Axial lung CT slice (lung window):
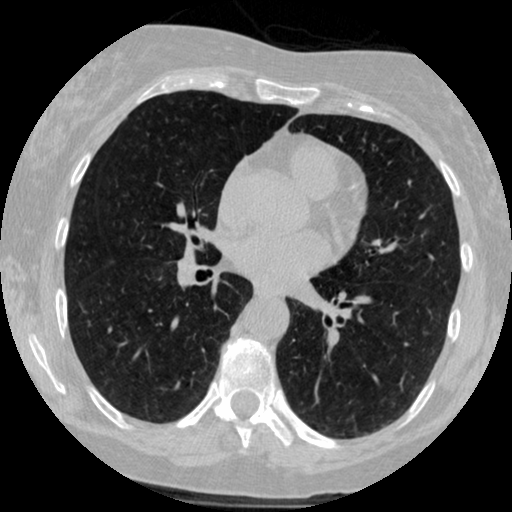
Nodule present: no